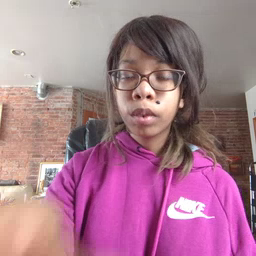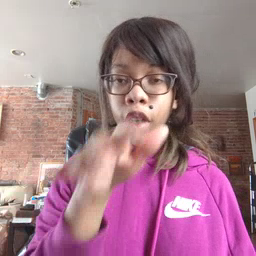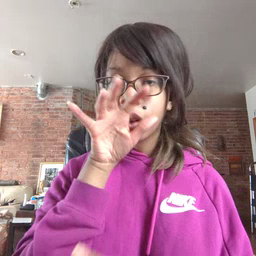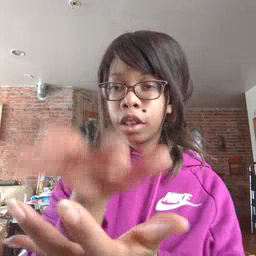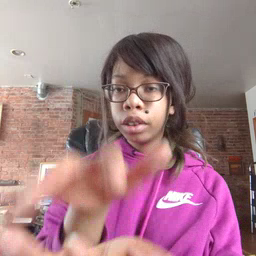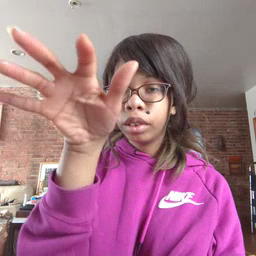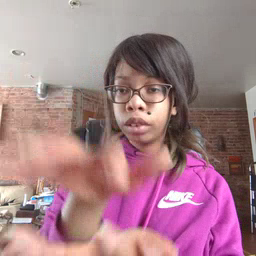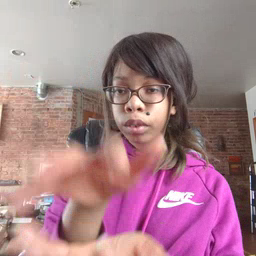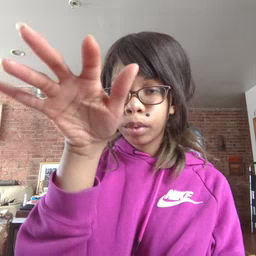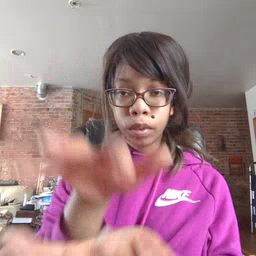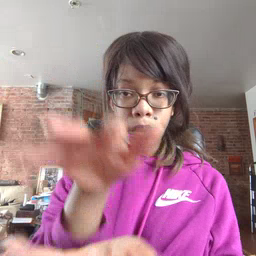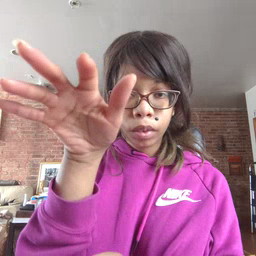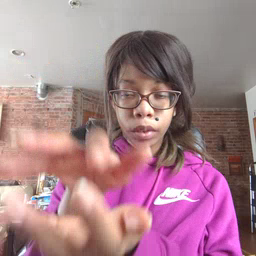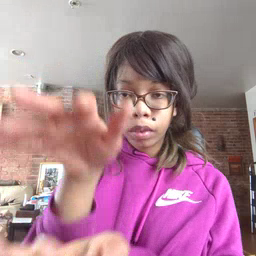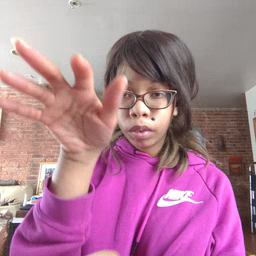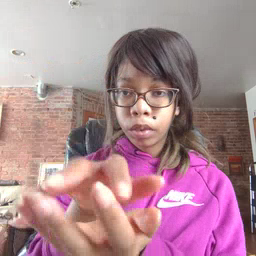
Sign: alligator